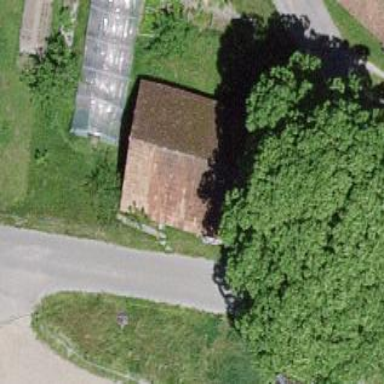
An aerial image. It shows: Rural barn.